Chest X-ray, AP view. Patient: 49 years old, sex F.
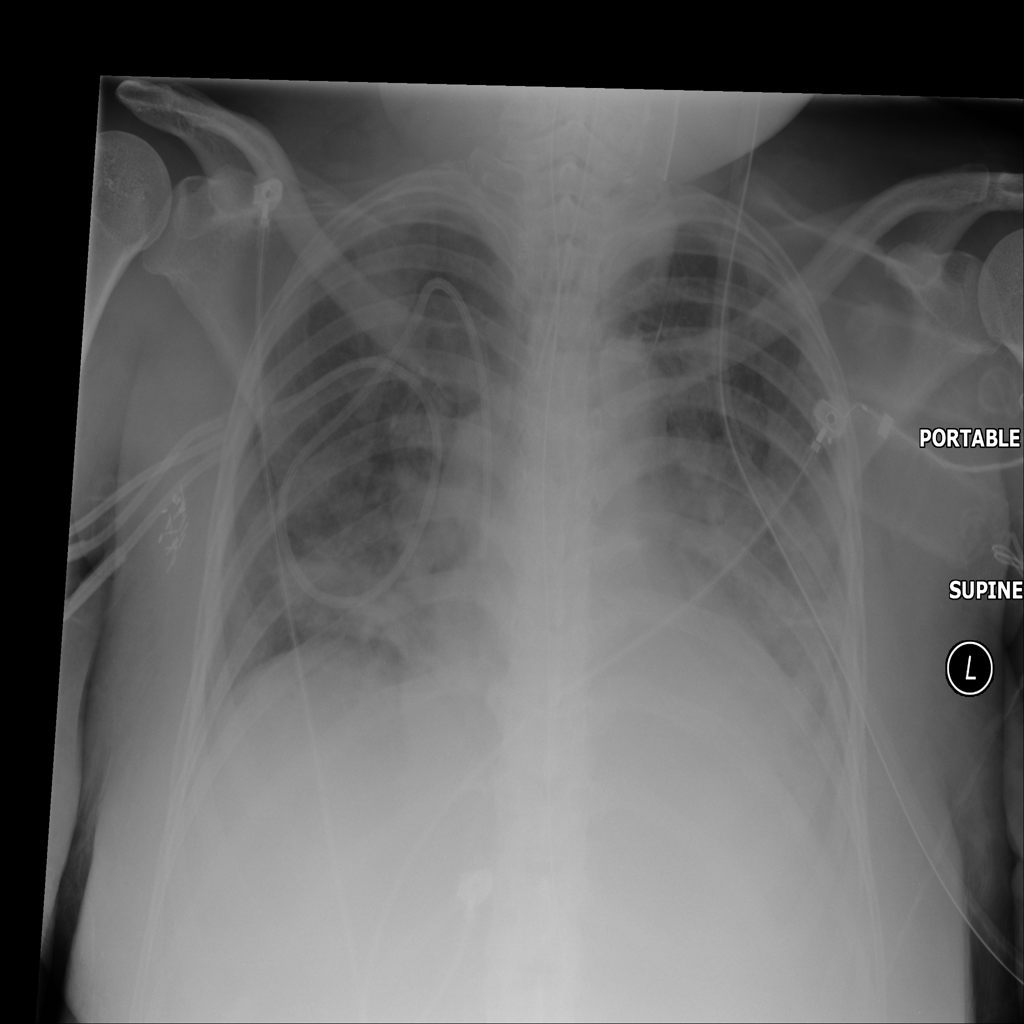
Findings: Infiltration